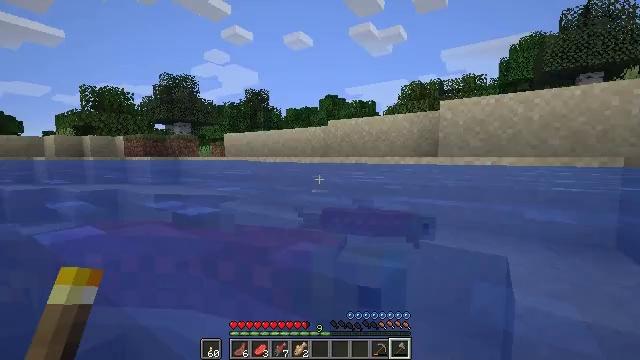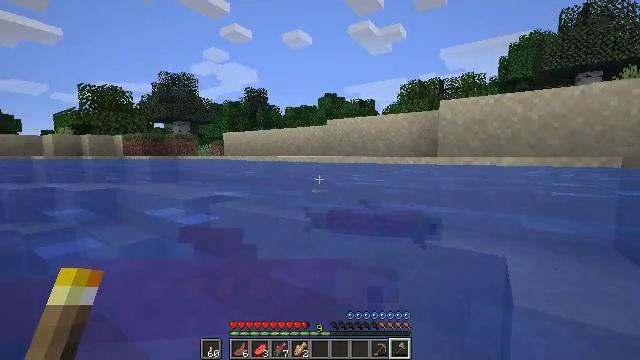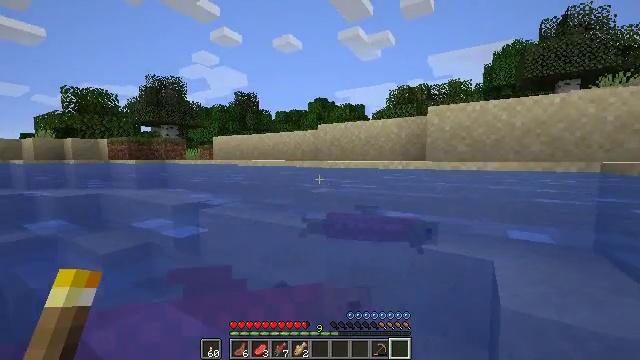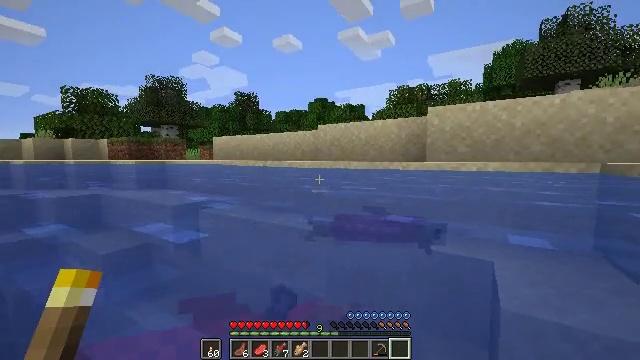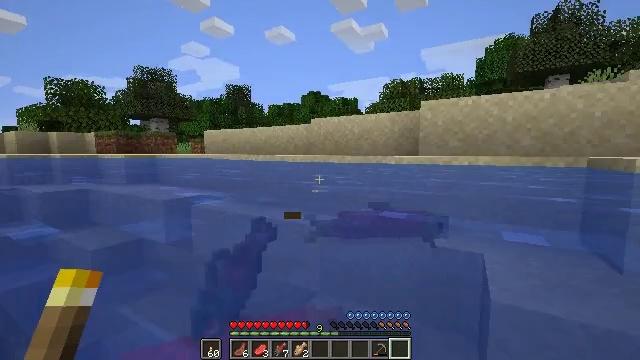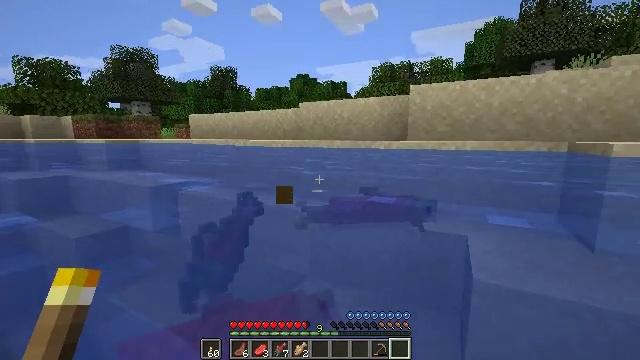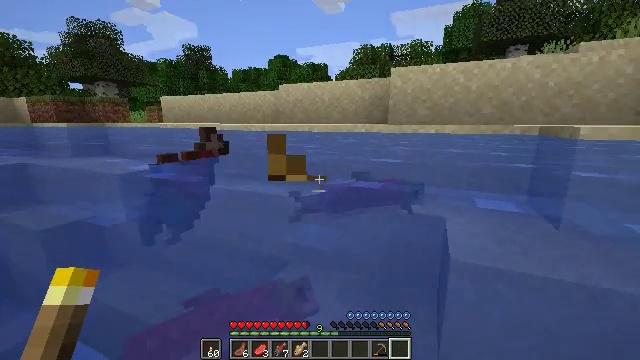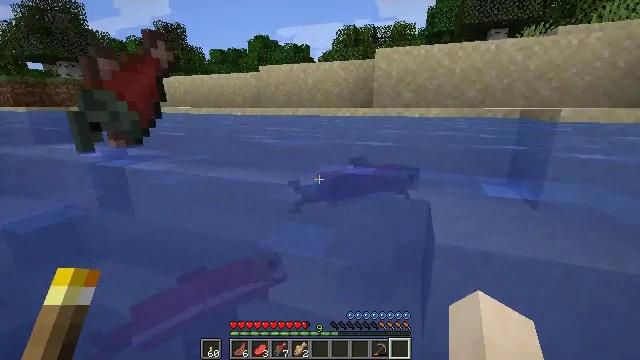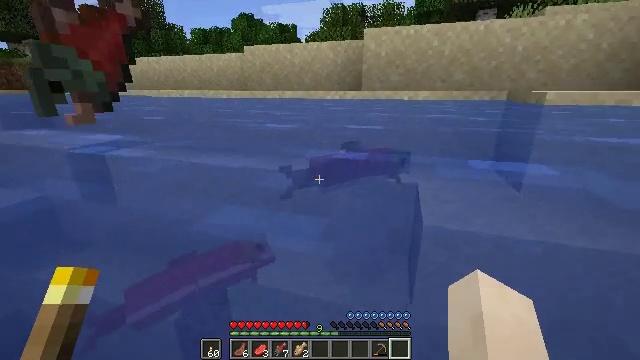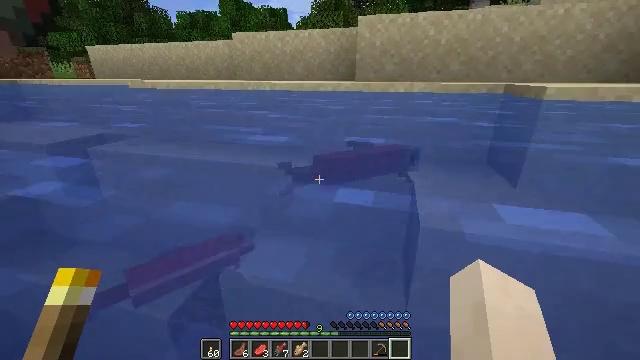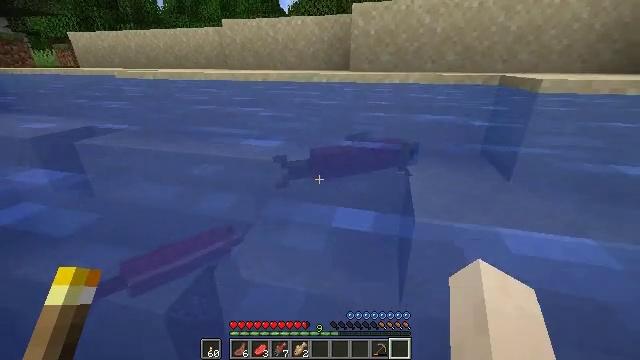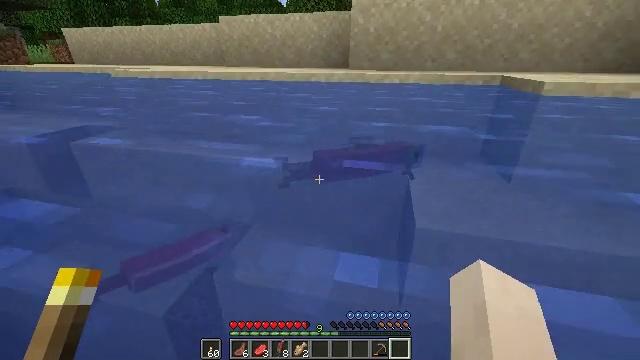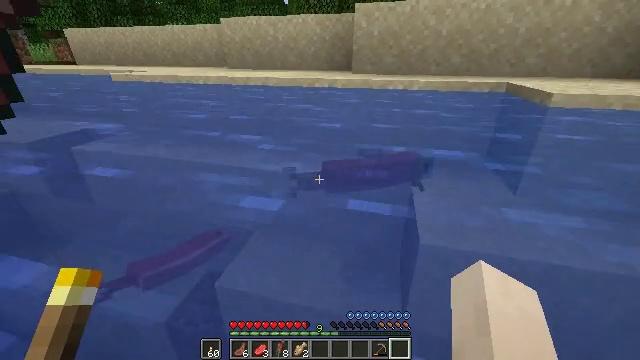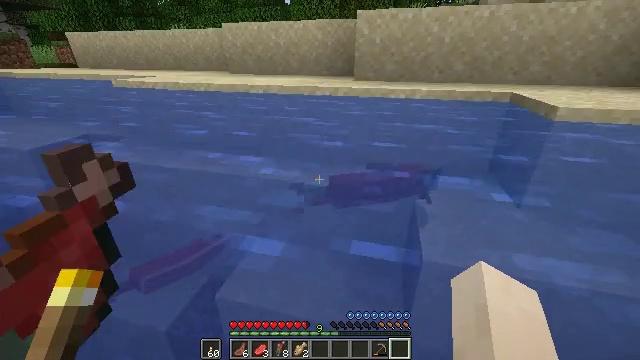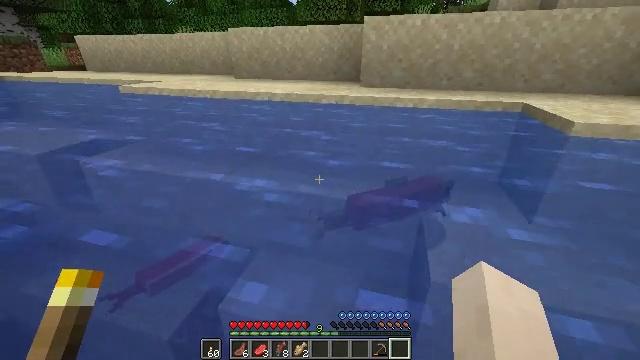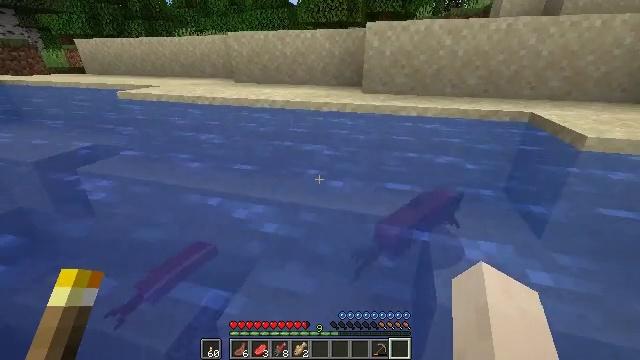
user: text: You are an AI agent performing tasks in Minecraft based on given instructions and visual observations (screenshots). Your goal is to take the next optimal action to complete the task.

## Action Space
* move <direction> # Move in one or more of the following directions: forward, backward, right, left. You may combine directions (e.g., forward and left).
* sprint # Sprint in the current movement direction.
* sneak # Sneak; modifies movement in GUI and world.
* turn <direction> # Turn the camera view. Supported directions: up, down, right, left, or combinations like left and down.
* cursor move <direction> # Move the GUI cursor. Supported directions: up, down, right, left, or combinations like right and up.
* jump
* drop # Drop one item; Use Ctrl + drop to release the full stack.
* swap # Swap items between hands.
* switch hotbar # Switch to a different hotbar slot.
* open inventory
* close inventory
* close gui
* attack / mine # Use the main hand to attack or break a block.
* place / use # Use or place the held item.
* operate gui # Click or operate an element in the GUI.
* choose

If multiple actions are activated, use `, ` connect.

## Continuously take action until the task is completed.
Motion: motion action
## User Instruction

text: Kill aquatic mobs.
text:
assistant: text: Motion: sprint
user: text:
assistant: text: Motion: sprint, turn right
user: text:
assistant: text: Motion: sprint
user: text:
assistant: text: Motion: move forward, sprint, turn right and down
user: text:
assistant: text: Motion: move forward, sprint, turn right and down
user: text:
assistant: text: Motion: move forward, sprint, turn right and down
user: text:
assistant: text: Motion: move forward, sprint, turn right and down
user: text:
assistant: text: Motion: move forward, sprint, turn right and down, jump
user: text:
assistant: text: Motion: move forward, sprint, turn right and down, jump
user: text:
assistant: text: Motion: move forward, sprint, turn right and down, jump
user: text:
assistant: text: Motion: move forward, sprint, turn down, jump
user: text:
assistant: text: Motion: move forward, sprint, jump
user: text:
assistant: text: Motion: move forward, sprint
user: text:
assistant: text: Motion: move forward, sprint, turn left
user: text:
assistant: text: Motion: move forward and move left, sprint
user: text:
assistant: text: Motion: move forward and move left, sprint
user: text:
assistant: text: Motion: move forward and move left, sprint
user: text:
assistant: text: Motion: move forward and move left, sprint
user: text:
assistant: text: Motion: move forward and move left, sprint
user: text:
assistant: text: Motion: move forward and move left, sprint
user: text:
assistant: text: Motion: move forward and move left, sprint
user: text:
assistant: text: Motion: move forward and move left, sprint, turn right and down
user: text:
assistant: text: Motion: move forward, sprint, turn right and down
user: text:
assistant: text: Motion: move forward, sprint, turn right
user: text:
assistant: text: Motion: move forward, sprint, turn right and up
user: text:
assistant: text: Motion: move forward, sprint, turn right and up
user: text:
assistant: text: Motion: move forward, sprint, turn up
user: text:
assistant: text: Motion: move forward, sprint
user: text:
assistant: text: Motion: move forward, sprint
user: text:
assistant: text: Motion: move forward, sprint